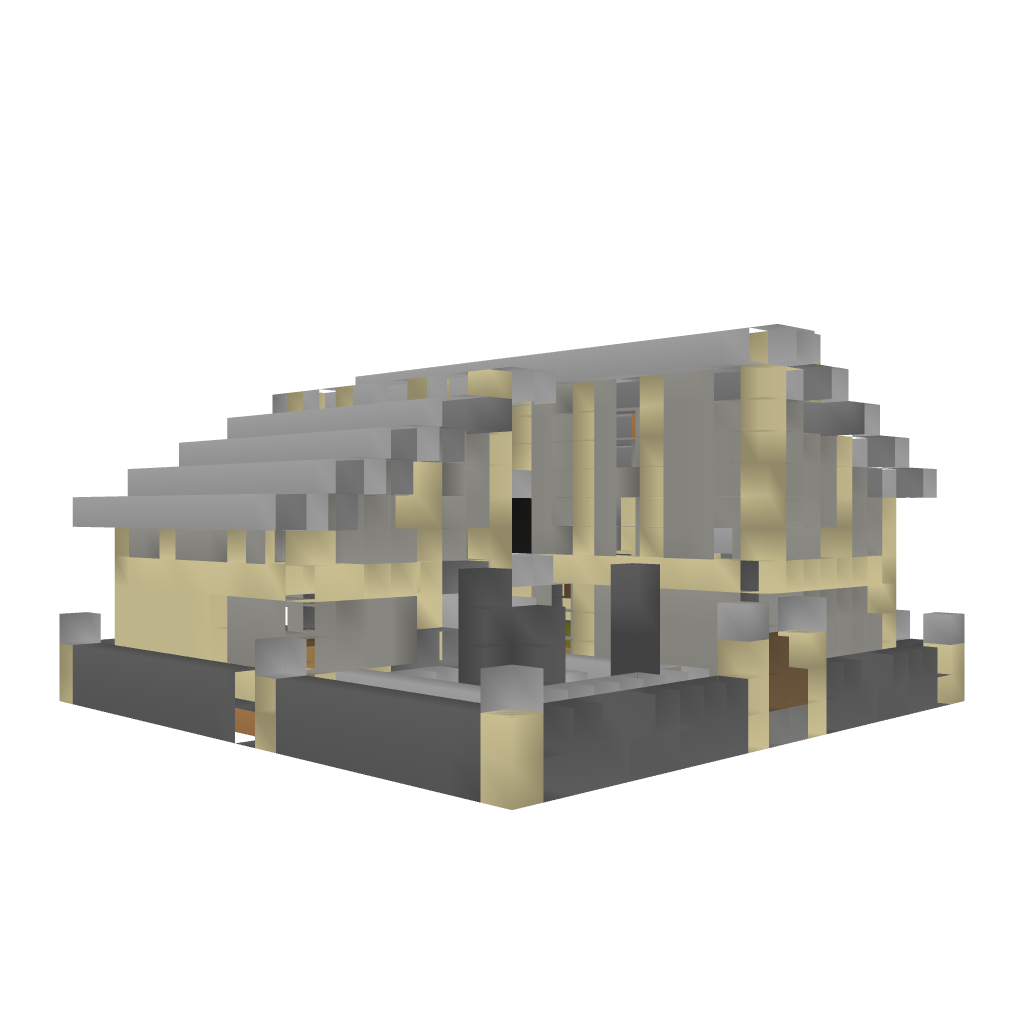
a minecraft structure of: Modern house whit a fireplace